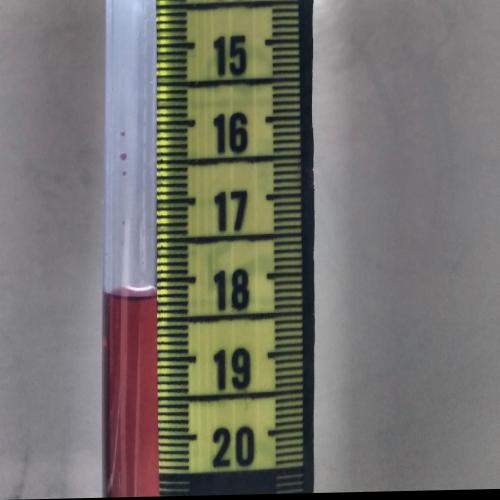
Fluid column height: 18.2 cm